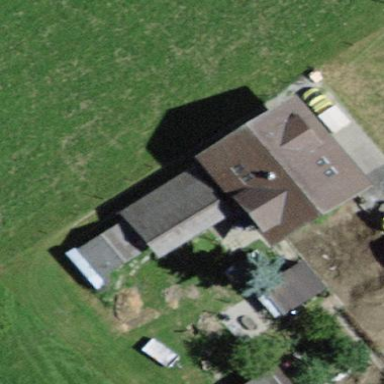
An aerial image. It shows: Rural barn.